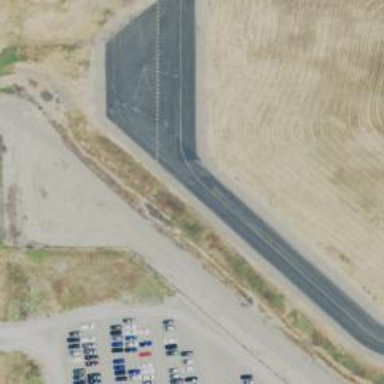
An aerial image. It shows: Image of taxiway at airport.